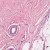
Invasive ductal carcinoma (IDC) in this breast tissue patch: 0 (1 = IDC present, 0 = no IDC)